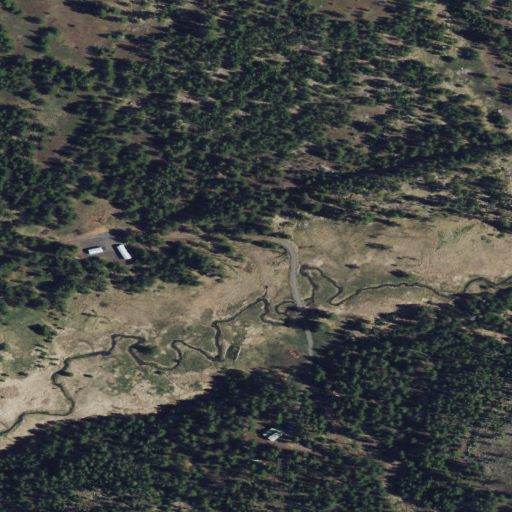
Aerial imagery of plain(s) in Idaho named Larabee Meadows containing evergreen forest, grassland, herbaceous wetlands, and shrub